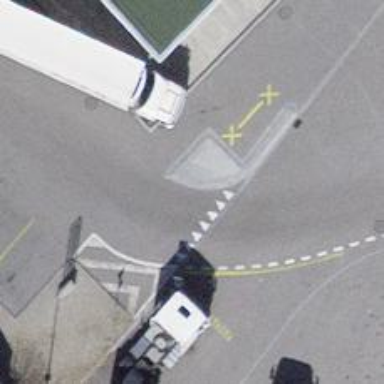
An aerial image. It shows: Road with "give way" sign.